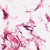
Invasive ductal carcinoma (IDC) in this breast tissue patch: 0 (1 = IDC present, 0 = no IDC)